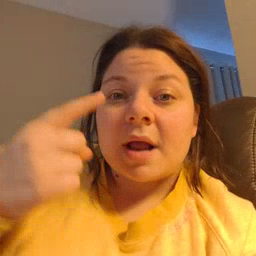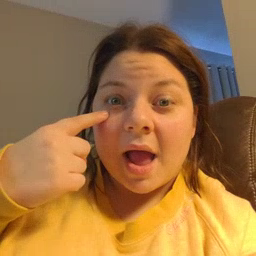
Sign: eye